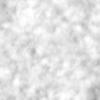
Label: no_change